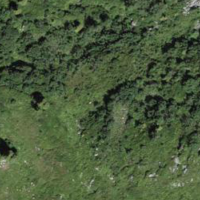
EUNIS habitat code: 32
Species observed at this site:
Rhododendron ferrugineum